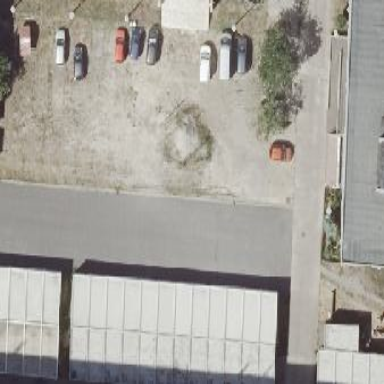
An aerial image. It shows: Area designated for garages.